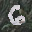
Label: 6